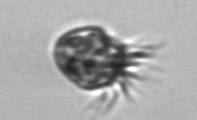
Label: Ciliophora